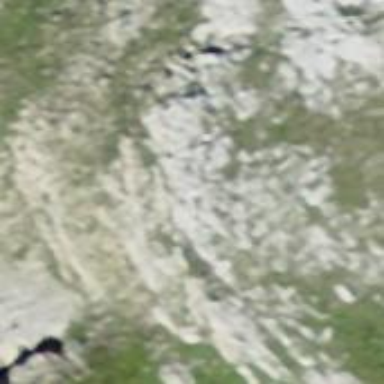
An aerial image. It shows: Natural cliff.